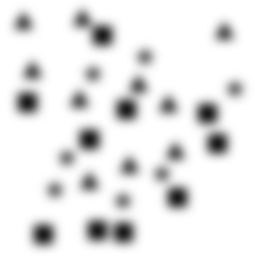
Squares: 10
Triangles: 10
Stars: 7
Total shapes: 27